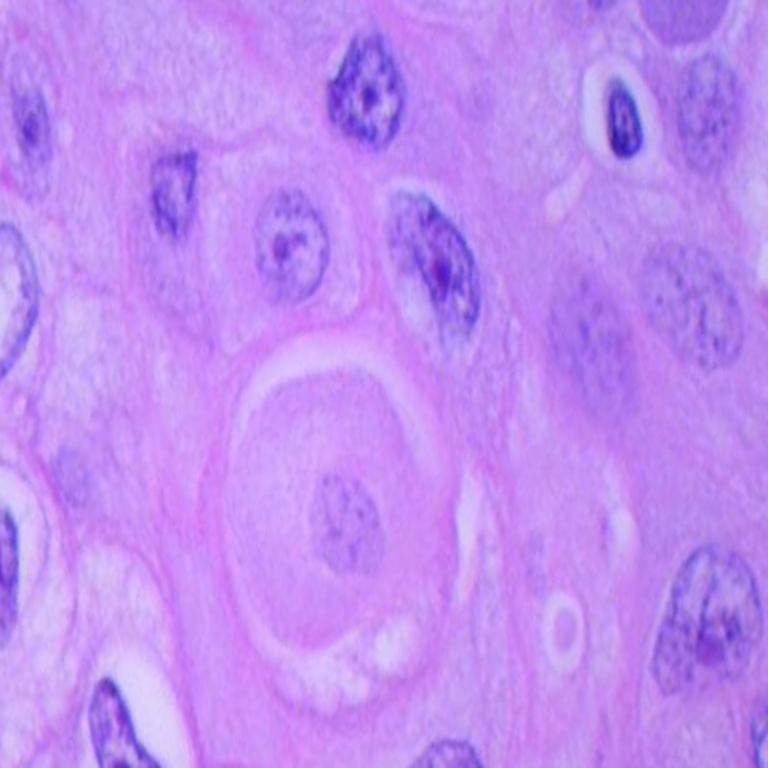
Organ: lung
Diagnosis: squamous carcinomas